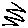
Label: zigzag